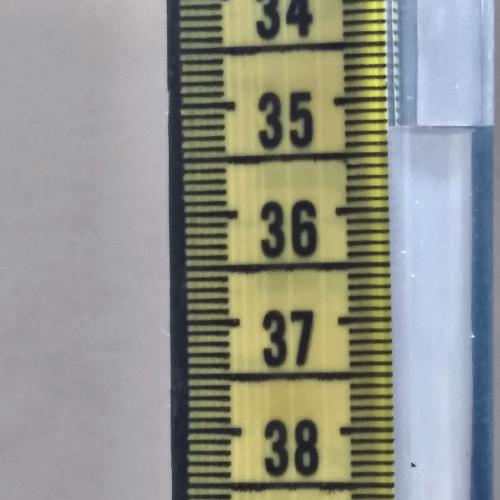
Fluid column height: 35.3 cm